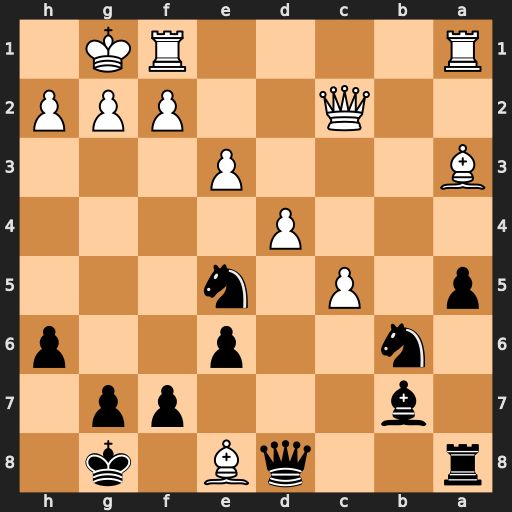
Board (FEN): r2qB1k1/1b3pp1/1n2p2p/p1P1n3/3P4/B3P3/2Q2PPP/R4RK1
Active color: b
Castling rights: -
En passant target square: -
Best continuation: Nf3+ Kh1 Qh4